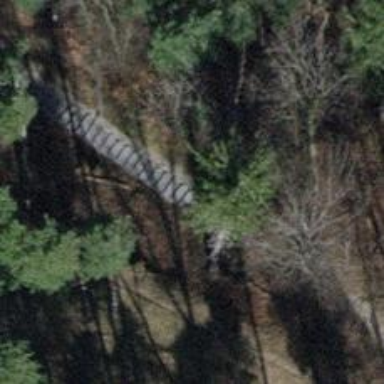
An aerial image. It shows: Road with steps.